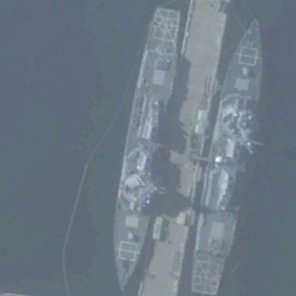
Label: destroyer